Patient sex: M
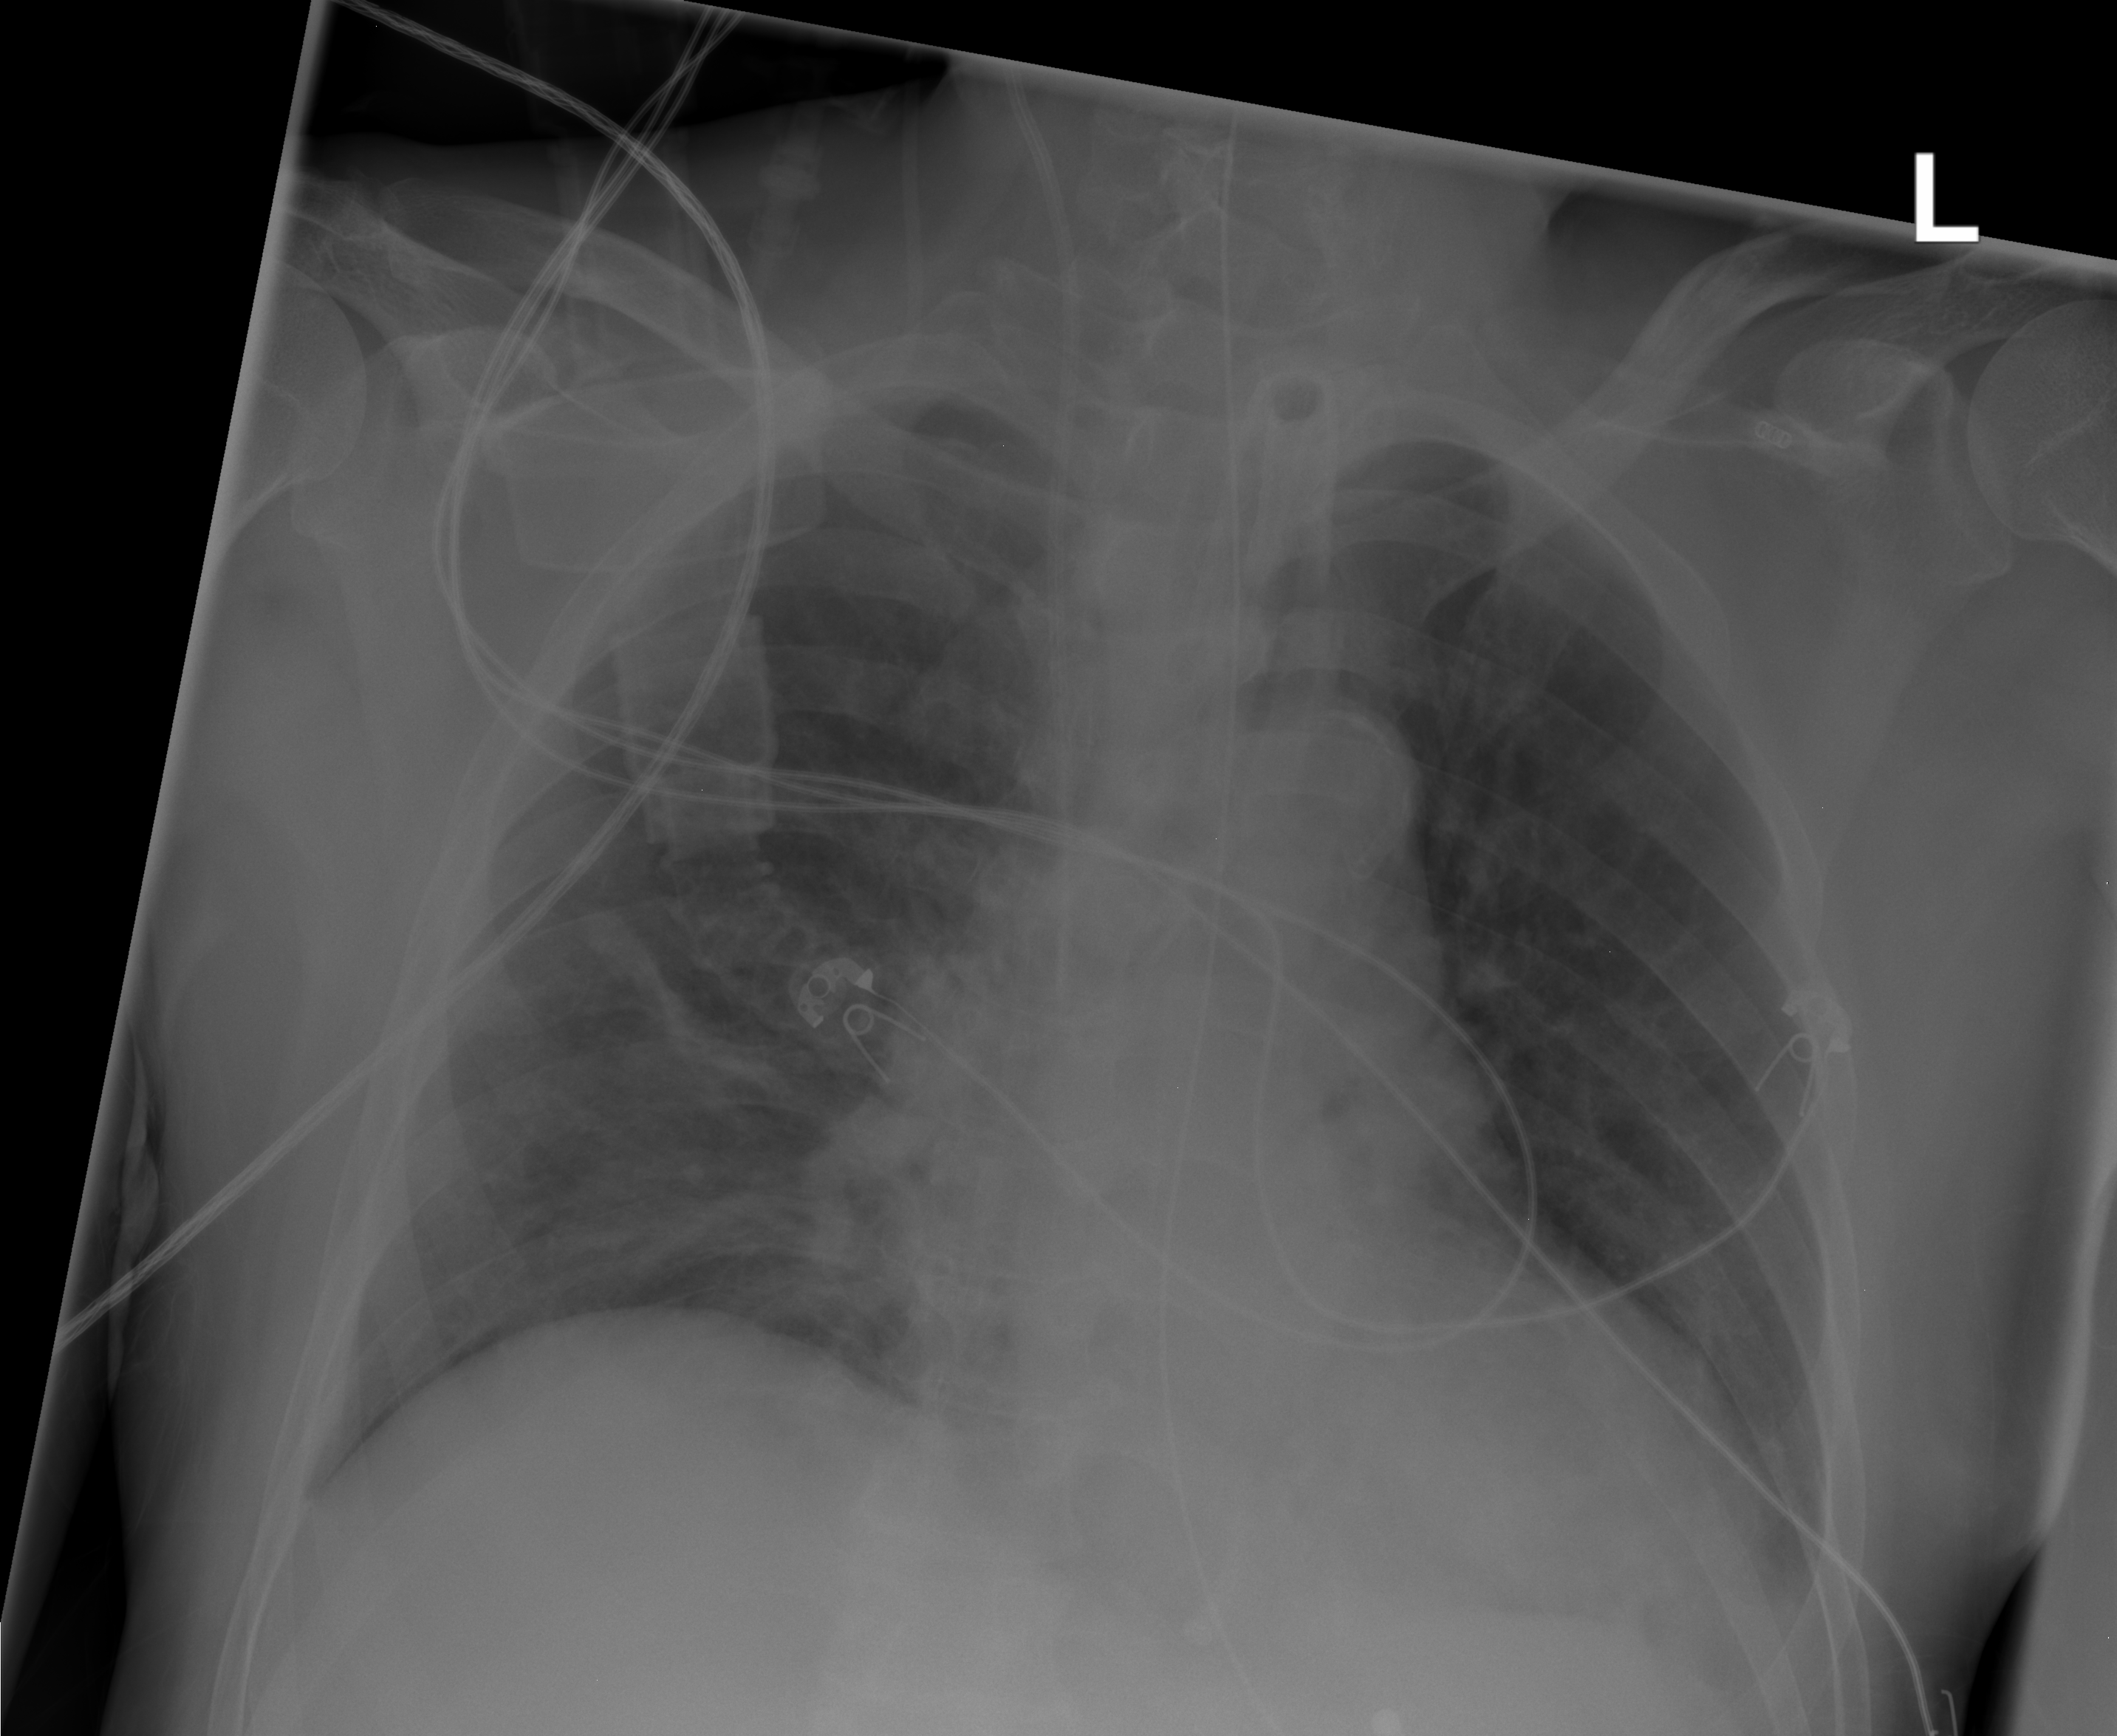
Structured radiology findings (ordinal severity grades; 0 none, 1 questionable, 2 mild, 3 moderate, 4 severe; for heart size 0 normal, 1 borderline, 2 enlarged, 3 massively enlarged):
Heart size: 2
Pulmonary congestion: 1
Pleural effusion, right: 0
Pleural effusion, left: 2
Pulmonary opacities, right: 1
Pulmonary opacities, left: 0
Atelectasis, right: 2
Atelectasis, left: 0